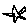
Label: star